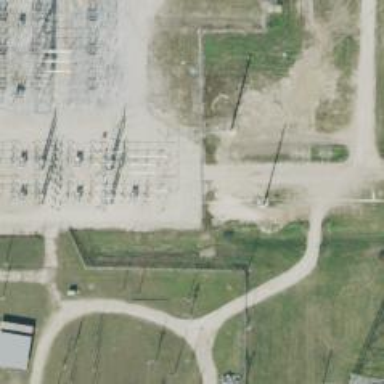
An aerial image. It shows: Switch for power supply.